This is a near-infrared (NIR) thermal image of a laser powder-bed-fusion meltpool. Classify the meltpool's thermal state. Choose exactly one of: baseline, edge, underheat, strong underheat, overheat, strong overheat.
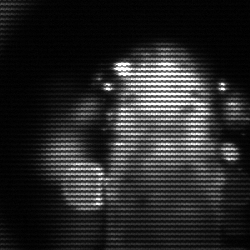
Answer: strong underheat